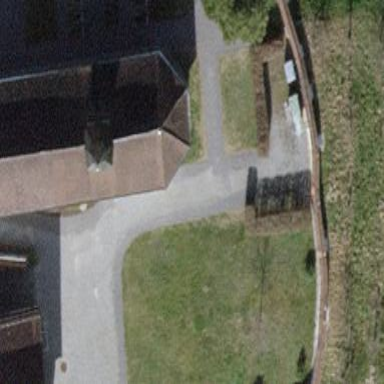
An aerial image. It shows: Chapel that serves as place of worship.